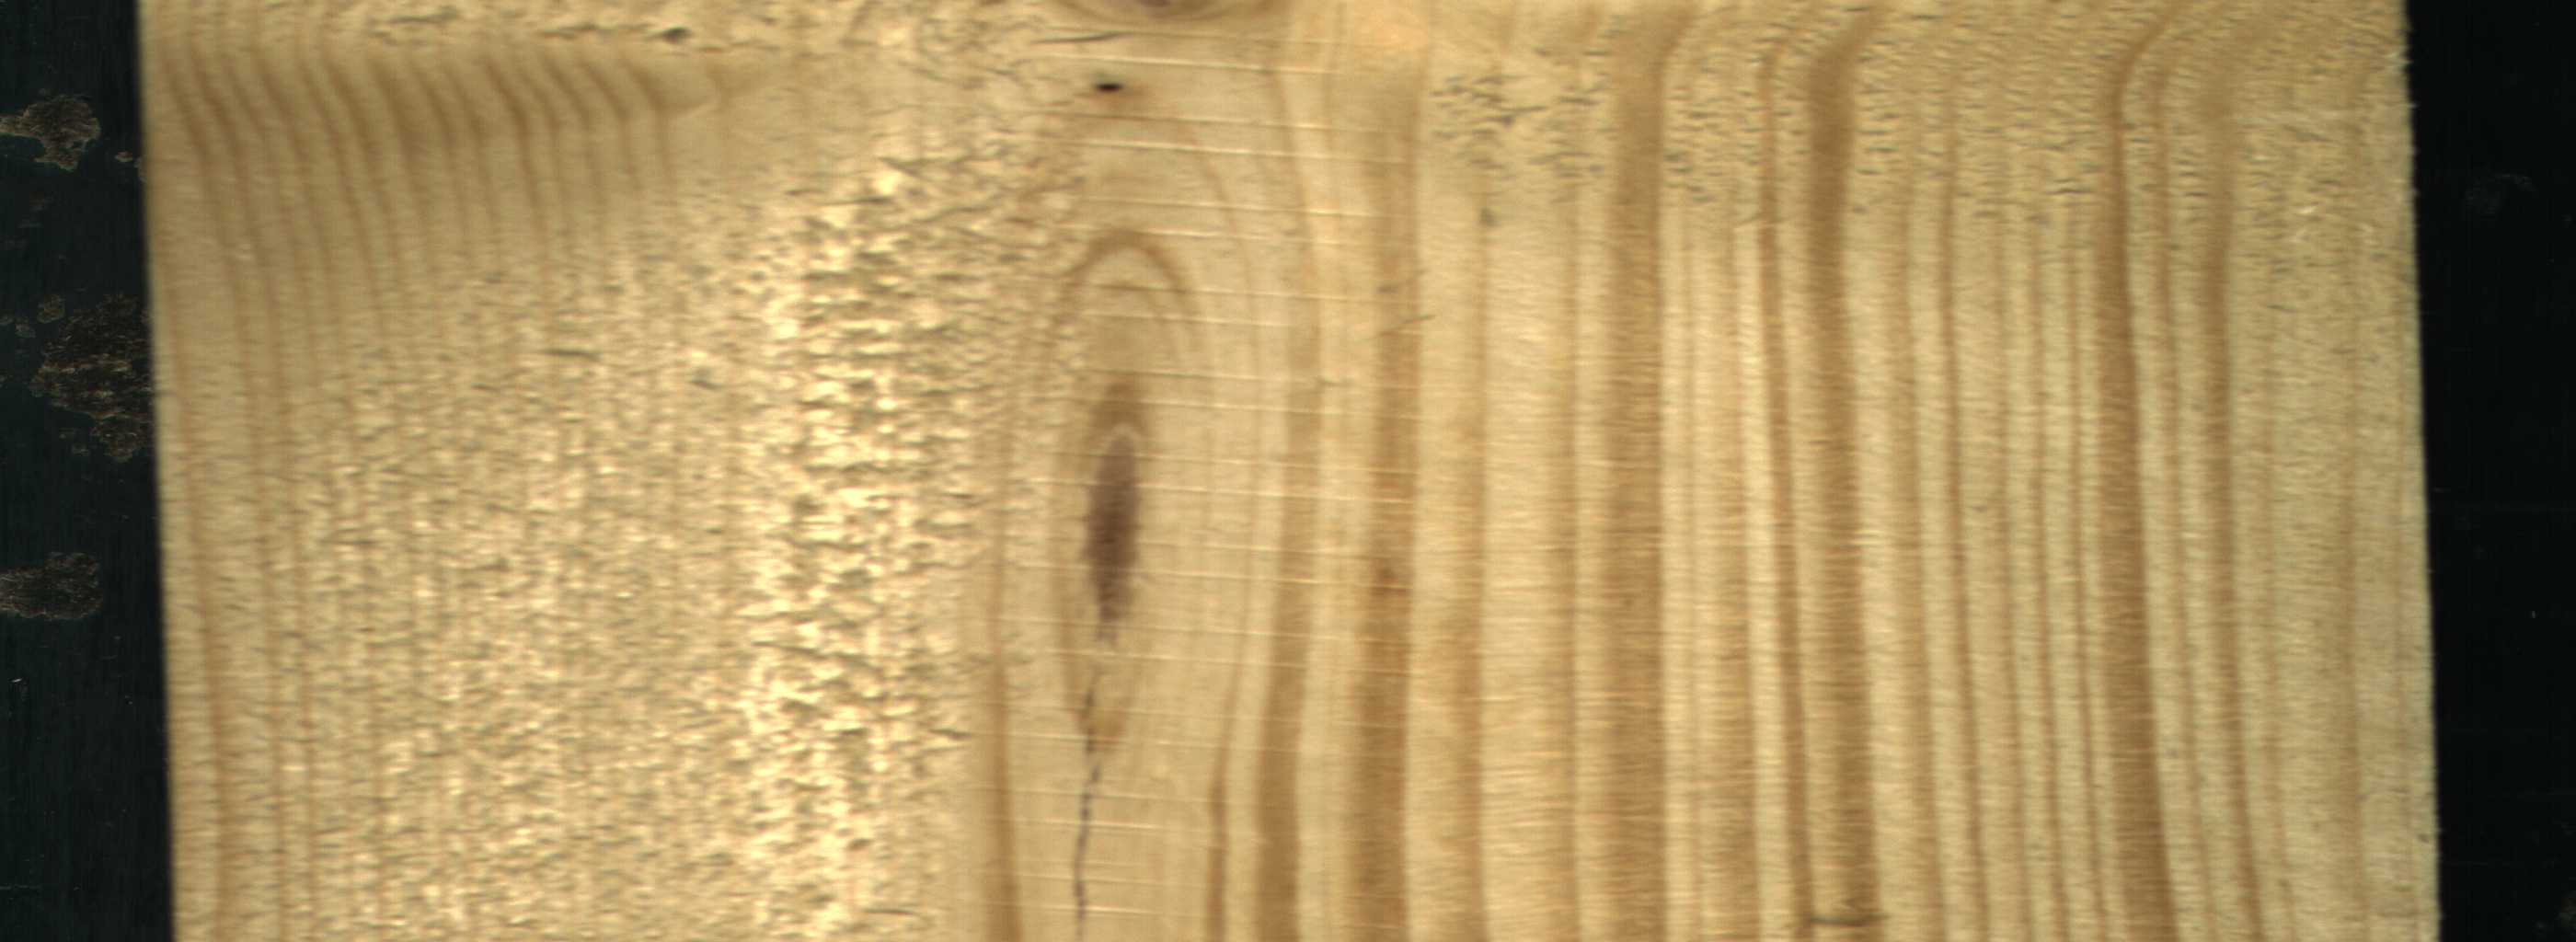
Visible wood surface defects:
Quartzity
Crack
Live_Knot